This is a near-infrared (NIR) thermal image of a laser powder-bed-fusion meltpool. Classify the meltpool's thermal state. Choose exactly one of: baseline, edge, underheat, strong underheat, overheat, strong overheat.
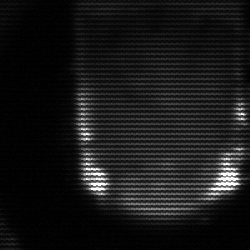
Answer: baseline